Field crop: tomato
Growth stage: 2
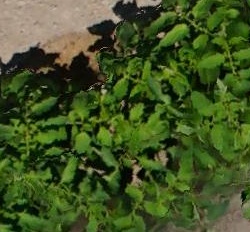
Species: tomato